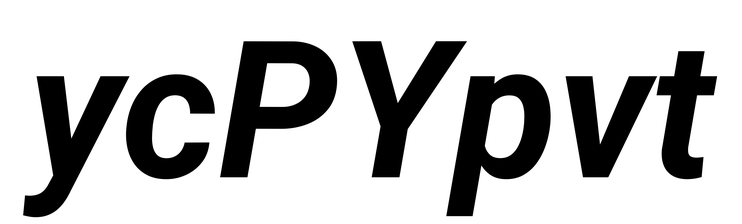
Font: Roboto-Italic_Bold_Italic